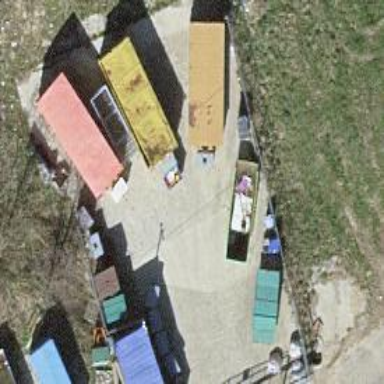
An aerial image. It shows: Recycling centre providing amenities for recycling.